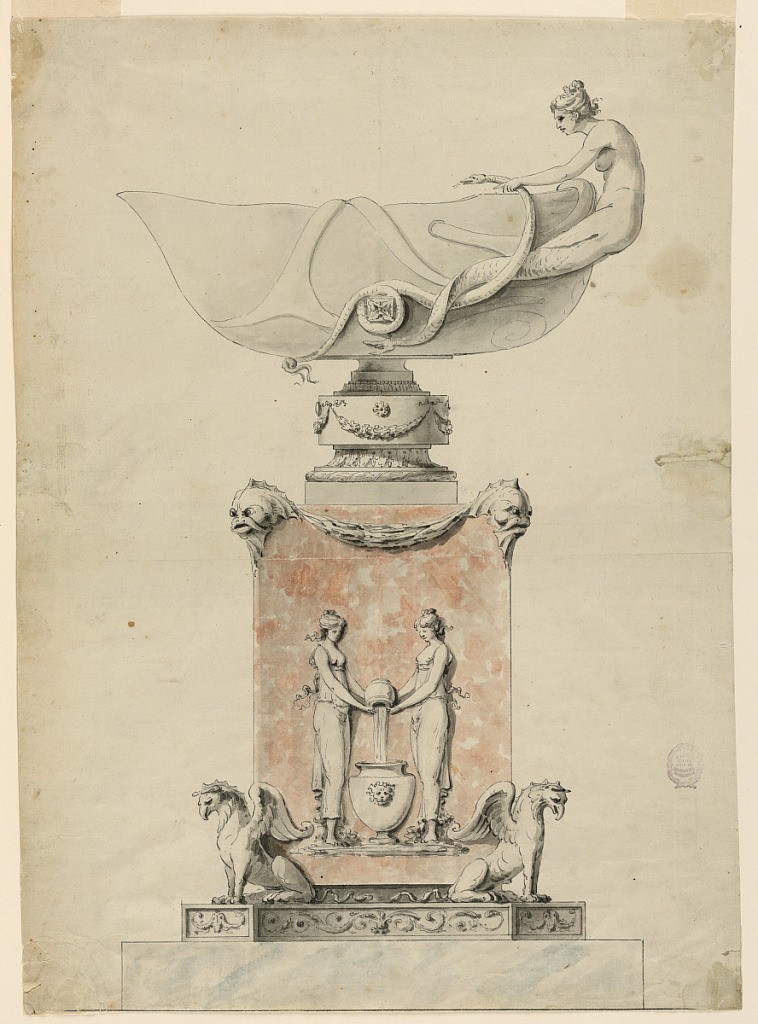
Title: Design for a Pedestal and a Bowl, Intended for Execution in White and Rose Marbles for Marie Antoinette at St. Cloud
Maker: Marie Antoinette, Queen of France, French, 1755 - 1793
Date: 1780–1785
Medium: Pen and Chinese ink, brush and grey and rose watercolor, black ink on paper
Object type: Drawing
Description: The pedestal stands upon a base. It is supported at the corners by obliquely disposed griffins. A relief at its front shows two girls pouring water from a jar into an urn. Dolphin masks support festoons above. The bowl has a foot. One side of it is pointed, a mermaid is shown at the opposite one holding snakes.